Current action and preconditions to check: trajectory_clear

Your task: For each precondition in the list above, predict whether it will hold at this action.

Consider the current scene as observed from the mobile robot's camera, and analyze the predicted future states of all dynamic agents (e.g., people, animals, vehicles, or any moving entities) within the NEXT SECOND.

IMPORTANT: Only answer "very likely" if you are absolutely certain—based on strong, clear evidence—that a dynamic agent will violate the precondition in the predicted future state. Do NOT answer "very likely" for unlikely, ambiguous, or low-probability risks.

Ask yourself for each precondition: Is there a high probability, with clear and convincing evidence, that the predicted future states of any dynamic agent will interfere with the predicted future state of the currently executing action within the NEXT SECOND, causing that precondition to fail?

Assess the risk level based on these predictions. Use "likely" or "very likely" if motions create a clear risk of interference.

Use "neutral" or "improbable" if agents are nearby but their predicted paths are clearly diverging or non-conflicting.

Failure Risk Categories: "very improbable", "improbable", "neutral", "likely", "very likely"

Answer Format: Output ONLY the probability_of_failure value from these categories: "very improbable", "improbable", "neutral", "likely", "very likely"

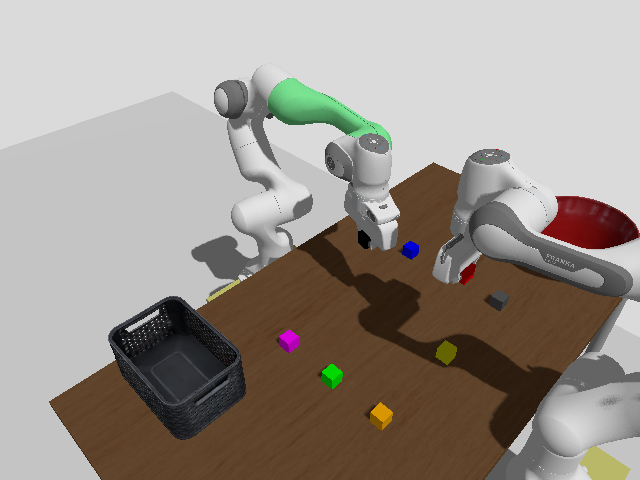

Answer: improbable